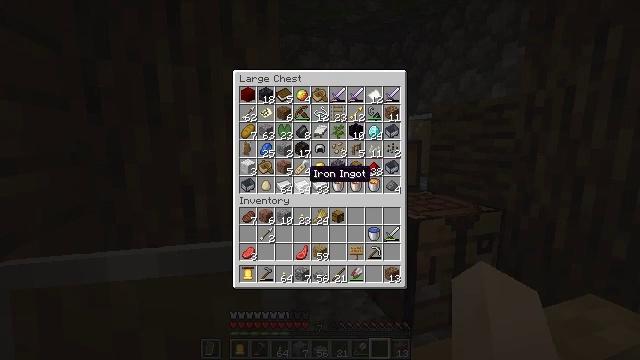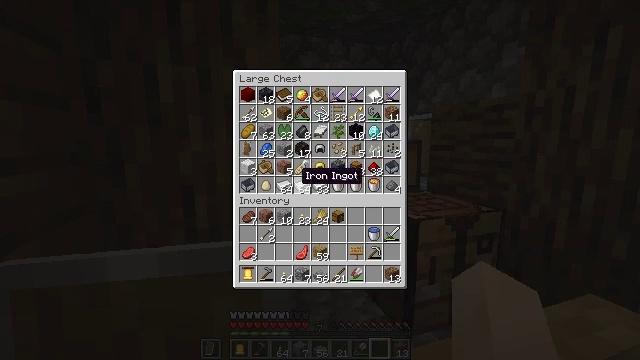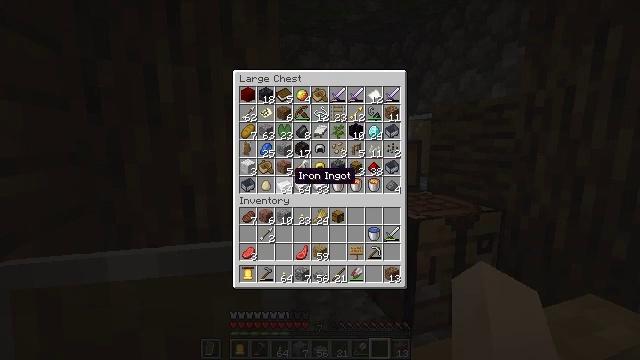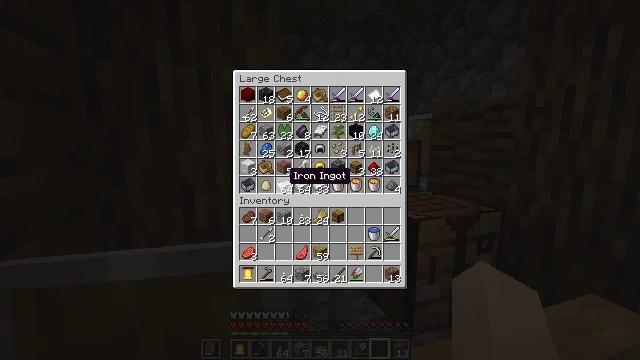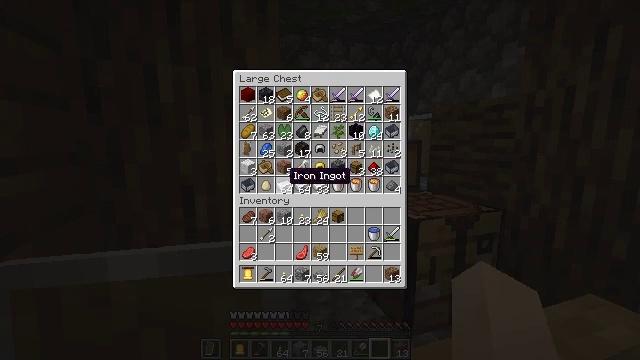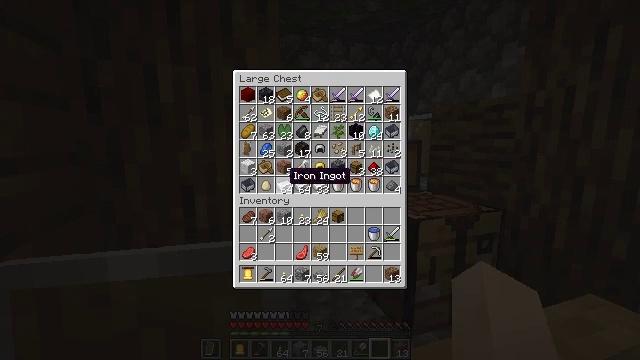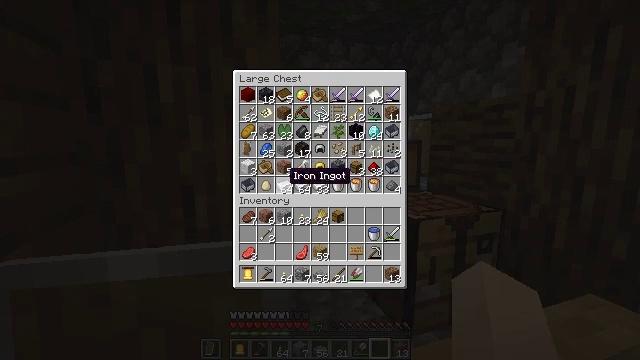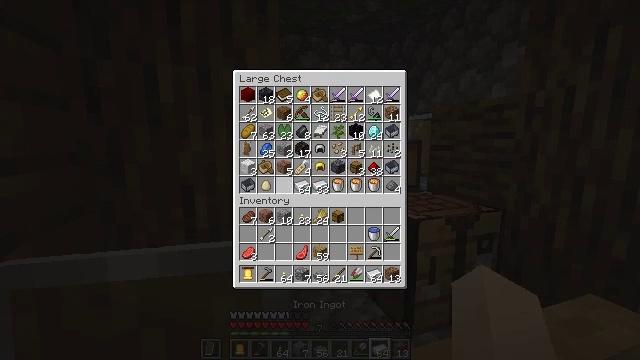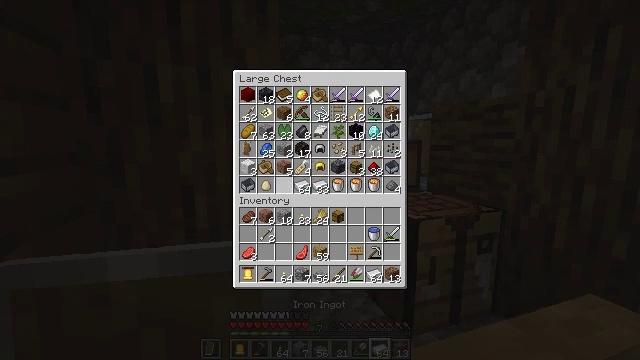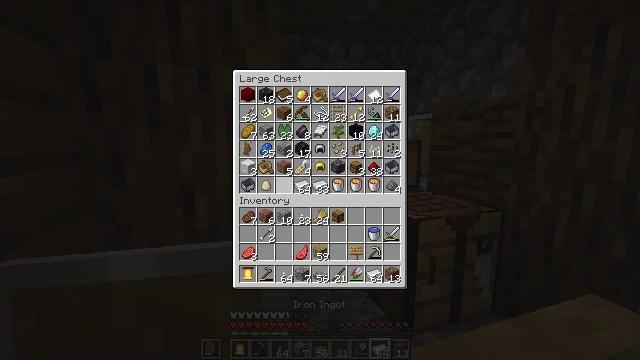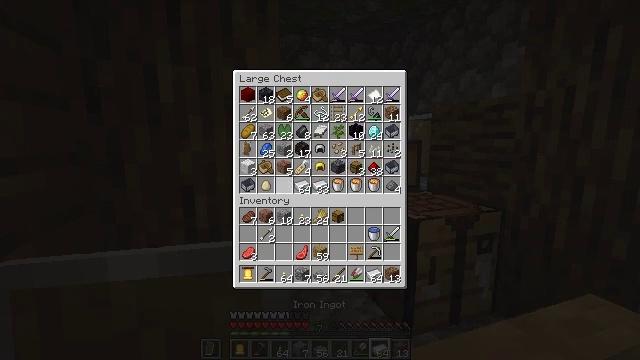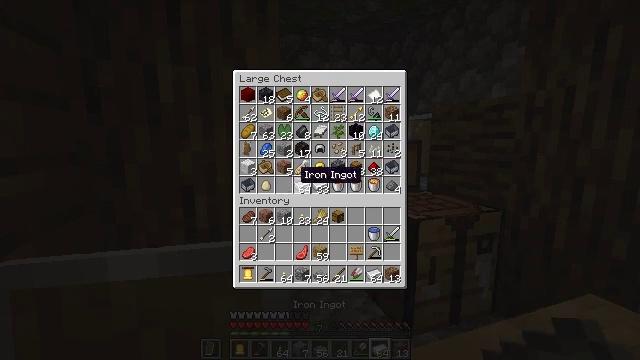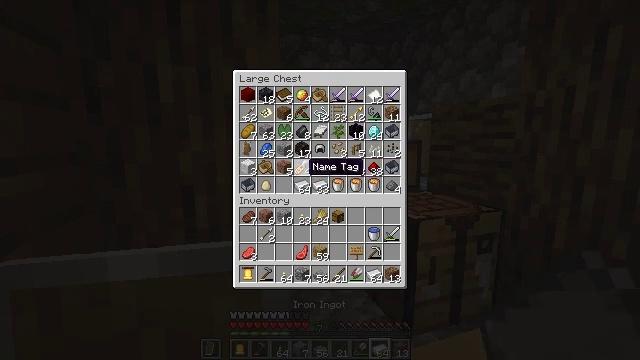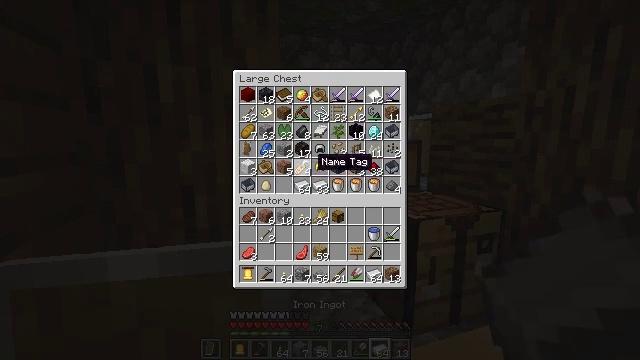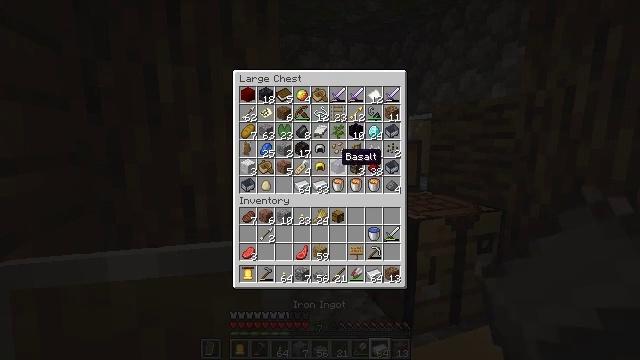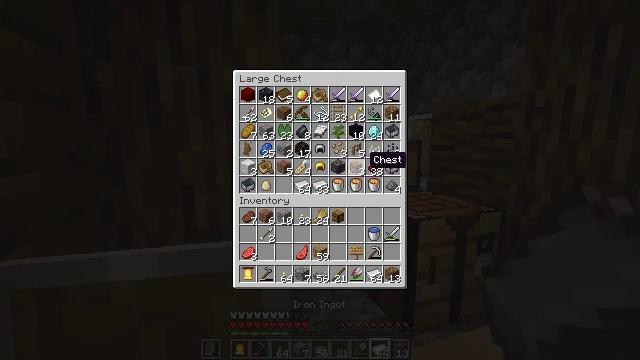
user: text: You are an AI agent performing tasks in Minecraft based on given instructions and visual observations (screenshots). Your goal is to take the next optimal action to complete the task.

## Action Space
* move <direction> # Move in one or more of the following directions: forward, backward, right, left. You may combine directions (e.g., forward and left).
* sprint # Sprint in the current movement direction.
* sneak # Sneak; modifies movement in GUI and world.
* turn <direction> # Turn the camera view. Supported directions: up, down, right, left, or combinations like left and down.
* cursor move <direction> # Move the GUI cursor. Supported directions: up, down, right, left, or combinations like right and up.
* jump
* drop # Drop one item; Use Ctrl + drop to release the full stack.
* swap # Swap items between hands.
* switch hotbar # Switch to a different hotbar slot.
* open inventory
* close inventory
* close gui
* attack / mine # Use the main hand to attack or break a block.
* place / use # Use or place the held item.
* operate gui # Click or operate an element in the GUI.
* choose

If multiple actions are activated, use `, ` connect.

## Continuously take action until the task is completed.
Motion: motion action
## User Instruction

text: Make an iron door by arranging iron ingots in the crafting table.
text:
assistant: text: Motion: sneak, turn left
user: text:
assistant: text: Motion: sneak, turn left
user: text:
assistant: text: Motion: sneak
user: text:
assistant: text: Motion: sneak
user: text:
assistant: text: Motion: sneak
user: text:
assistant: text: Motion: sneak
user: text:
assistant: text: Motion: sneak, use / place
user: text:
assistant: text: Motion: sneak, use / place
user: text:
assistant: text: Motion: sneak, use / place
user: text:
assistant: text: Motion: sneak
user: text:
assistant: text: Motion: sneak
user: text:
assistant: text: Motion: sneak, turn right and up
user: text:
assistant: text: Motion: sneak, turn right
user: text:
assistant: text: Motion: sneak, turn right
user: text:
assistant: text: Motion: sneak, turn right
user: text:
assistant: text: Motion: sneak, turn right and down, open inventory
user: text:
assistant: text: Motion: open inventory
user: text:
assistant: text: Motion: turn left, open inventory
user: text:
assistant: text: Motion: turn left and down, open inventory
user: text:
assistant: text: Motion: turn left
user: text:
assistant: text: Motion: no_op
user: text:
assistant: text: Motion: no_op
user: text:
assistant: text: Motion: no_op
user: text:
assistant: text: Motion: no_op
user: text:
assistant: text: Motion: no_op
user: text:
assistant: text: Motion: no_op
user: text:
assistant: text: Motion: no_op
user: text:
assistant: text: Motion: turn right
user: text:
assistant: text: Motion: turn right
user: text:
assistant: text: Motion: no_op